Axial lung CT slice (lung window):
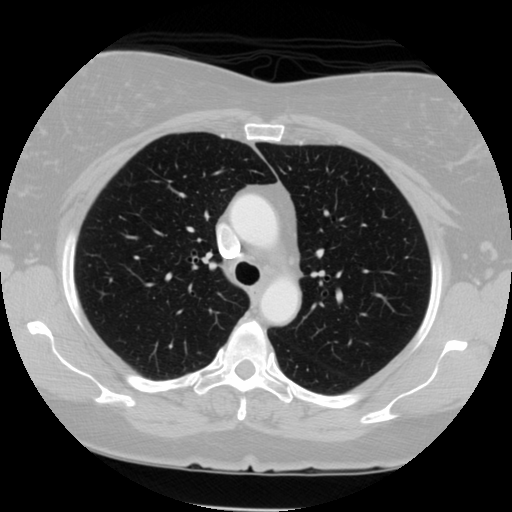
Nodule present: no